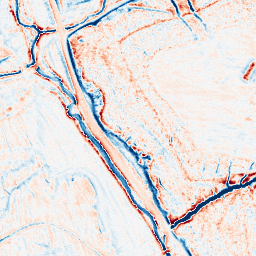
Category: edge_preserving
Decomposition family: anisotropic_diffusion
Decomposition parameters: iterations: 20
kappa: 100
gamma: 0.15
Upsampling method: regularized
Upsampling parameters: scale: 2
lambda_reg: 0.01
Upsampling scale: 2